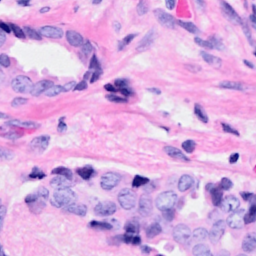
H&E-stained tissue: Breast